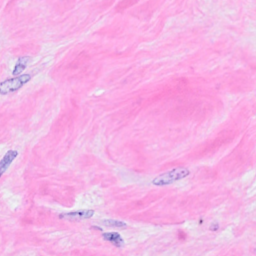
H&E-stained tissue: Breast